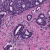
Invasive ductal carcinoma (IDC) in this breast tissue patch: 1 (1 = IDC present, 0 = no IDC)